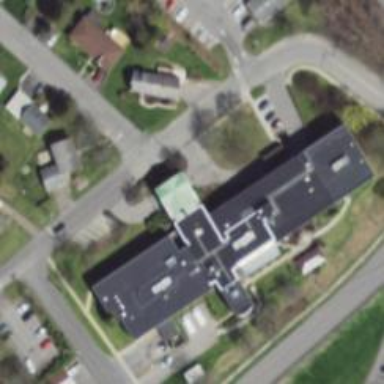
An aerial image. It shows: Healthcare clinic.